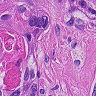
Metastatic tissue present: yes